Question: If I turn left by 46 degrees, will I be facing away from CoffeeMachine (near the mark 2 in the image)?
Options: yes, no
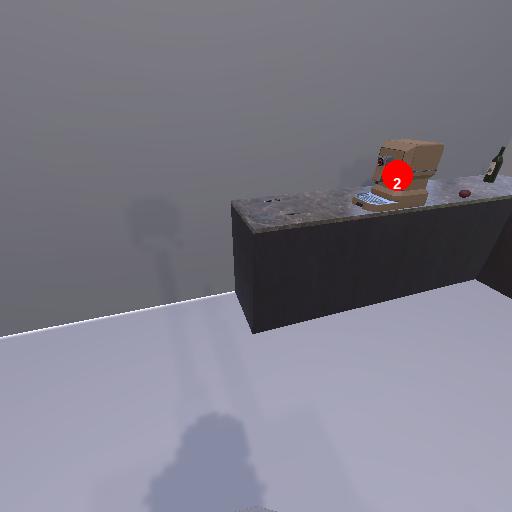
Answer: yes